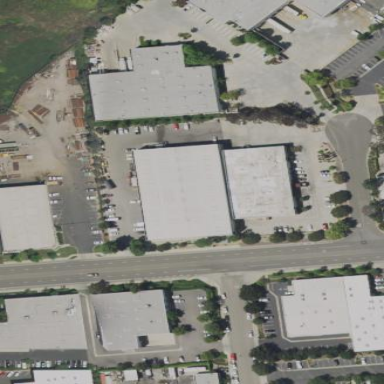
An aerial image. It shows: Warehouse building.